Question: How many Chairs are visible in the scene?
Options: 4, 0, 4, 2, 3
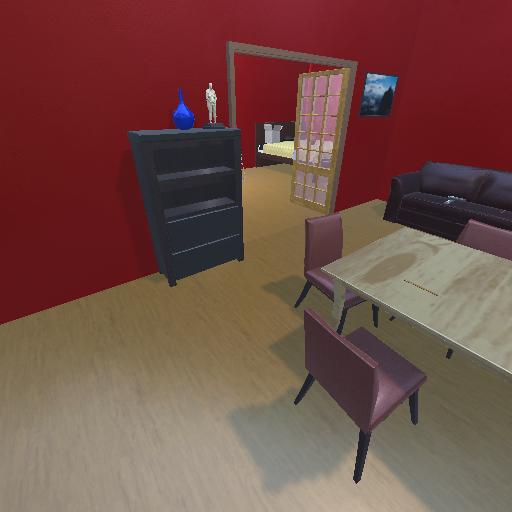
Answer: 4